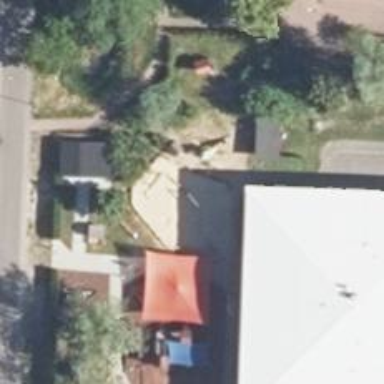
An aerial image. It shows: Sandpit playground.